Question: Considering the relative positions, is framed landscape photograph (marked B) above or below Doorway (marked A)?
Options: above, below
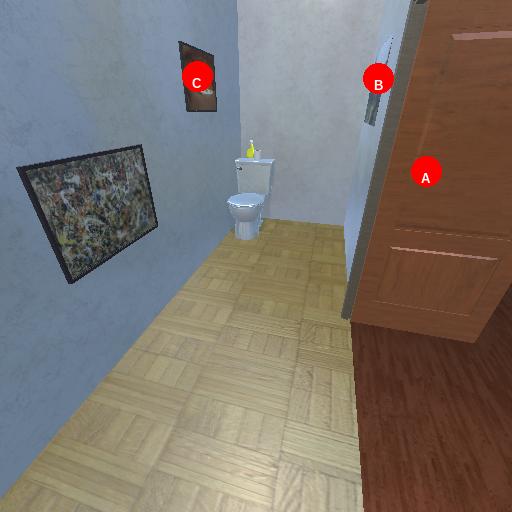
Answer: above